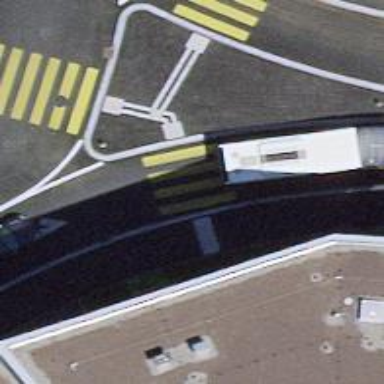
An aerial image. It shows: Uncontrolled zebra crossing.